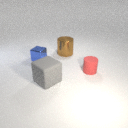
small blue metal cube to the left of small red rubber cylinder